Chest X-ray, PA view. Patient: 26 years old, sex F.
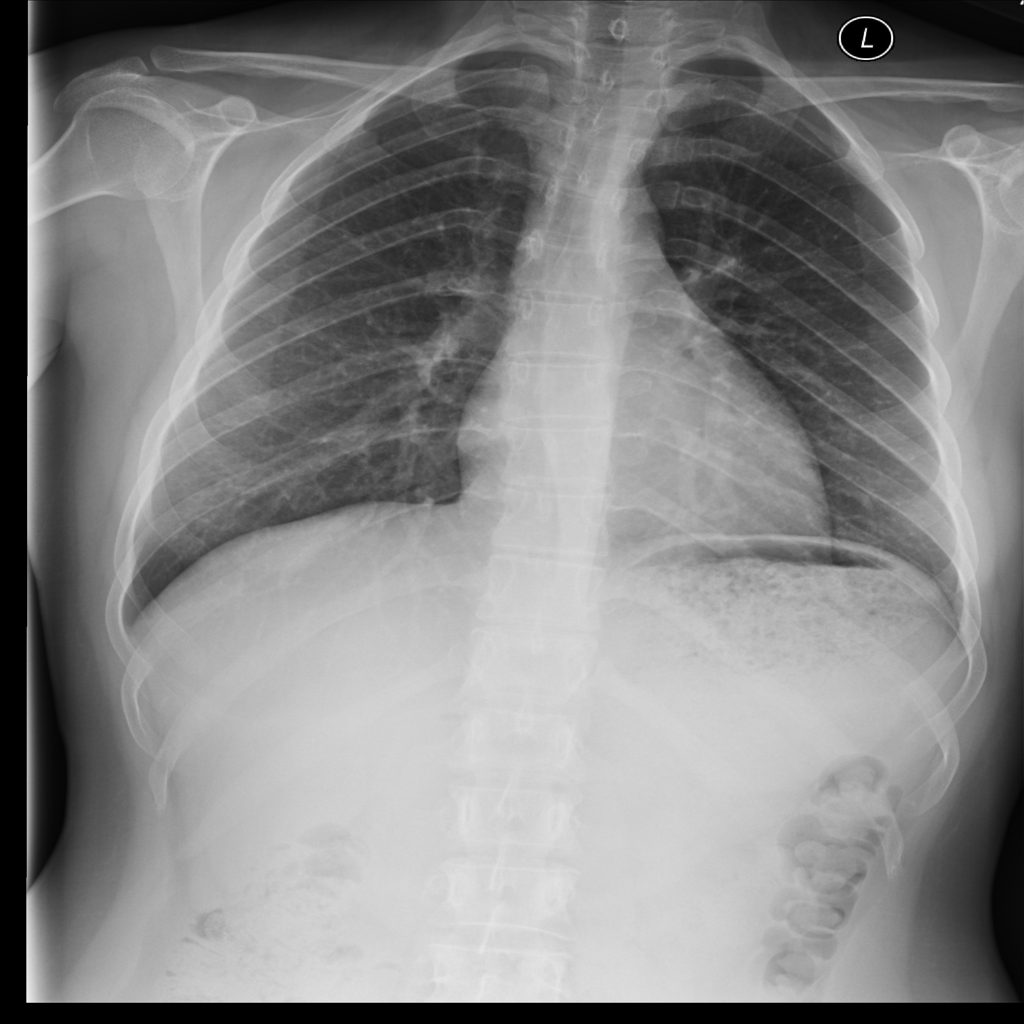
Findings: Infiltration